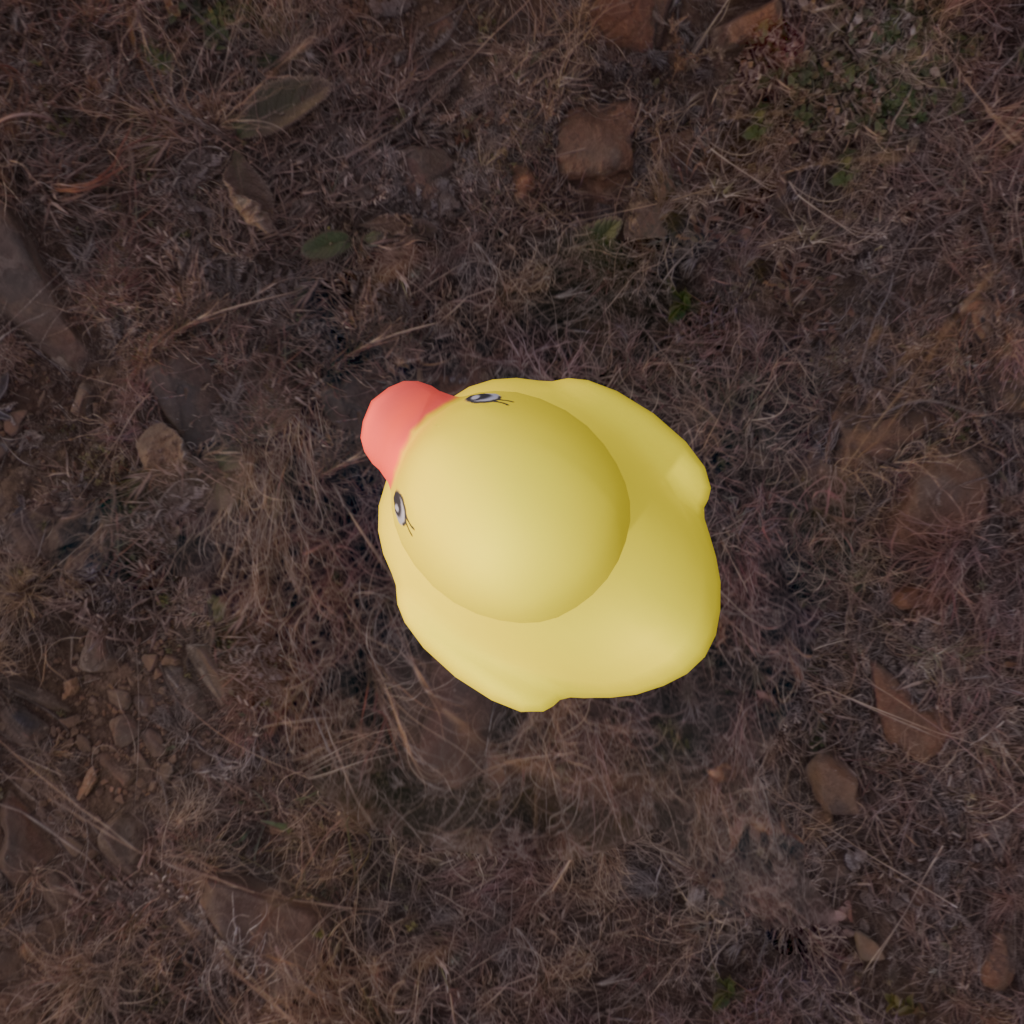
an image of a yellow rubber duck seen from <top> in a rural landscape at sunset with a colorful sky.